Interaction volume radius: 10 \u00c5
Interaction volume height: 35 \u00c5
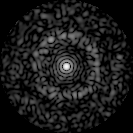
Disorder parameter: 0.8384